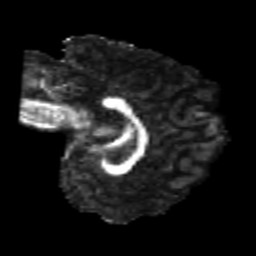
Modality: FA
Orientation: sagittal
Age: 22
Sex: female
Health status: healthy
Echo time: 0.074 s